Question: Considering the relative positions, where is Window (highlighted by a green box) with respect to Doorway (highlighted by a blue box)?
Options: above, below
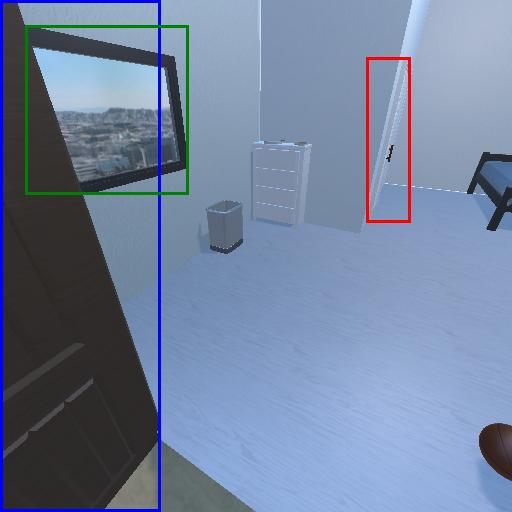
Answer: above